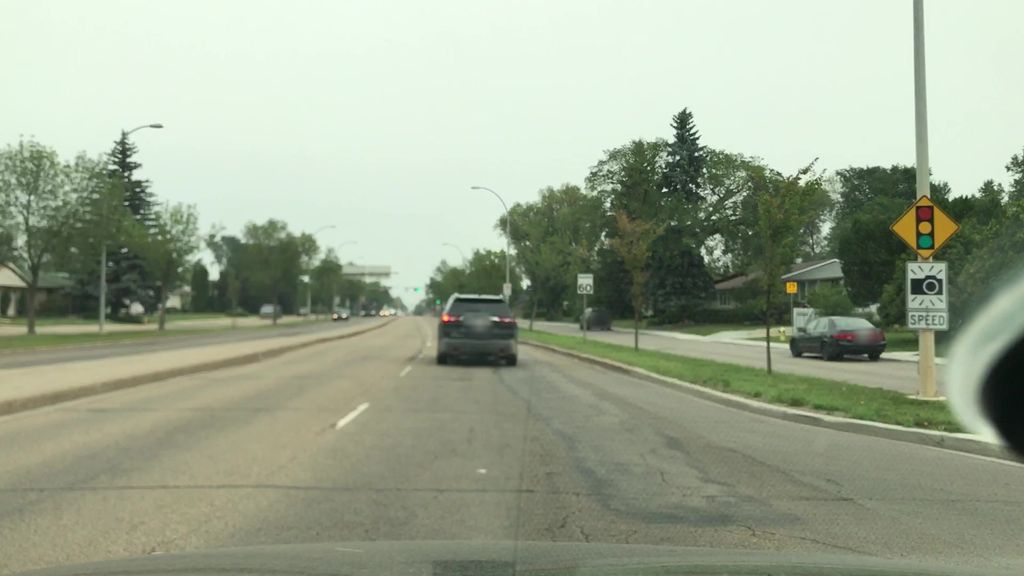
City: edmonton